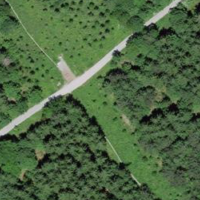
EUNIS habitat code: 43
Species observed at this site:
Anas crecca
Mareca strepera